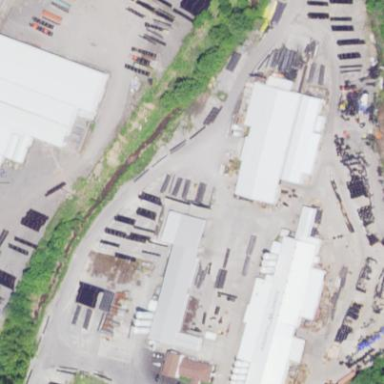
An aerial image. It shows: Industrial area with works in progress.